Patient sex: F
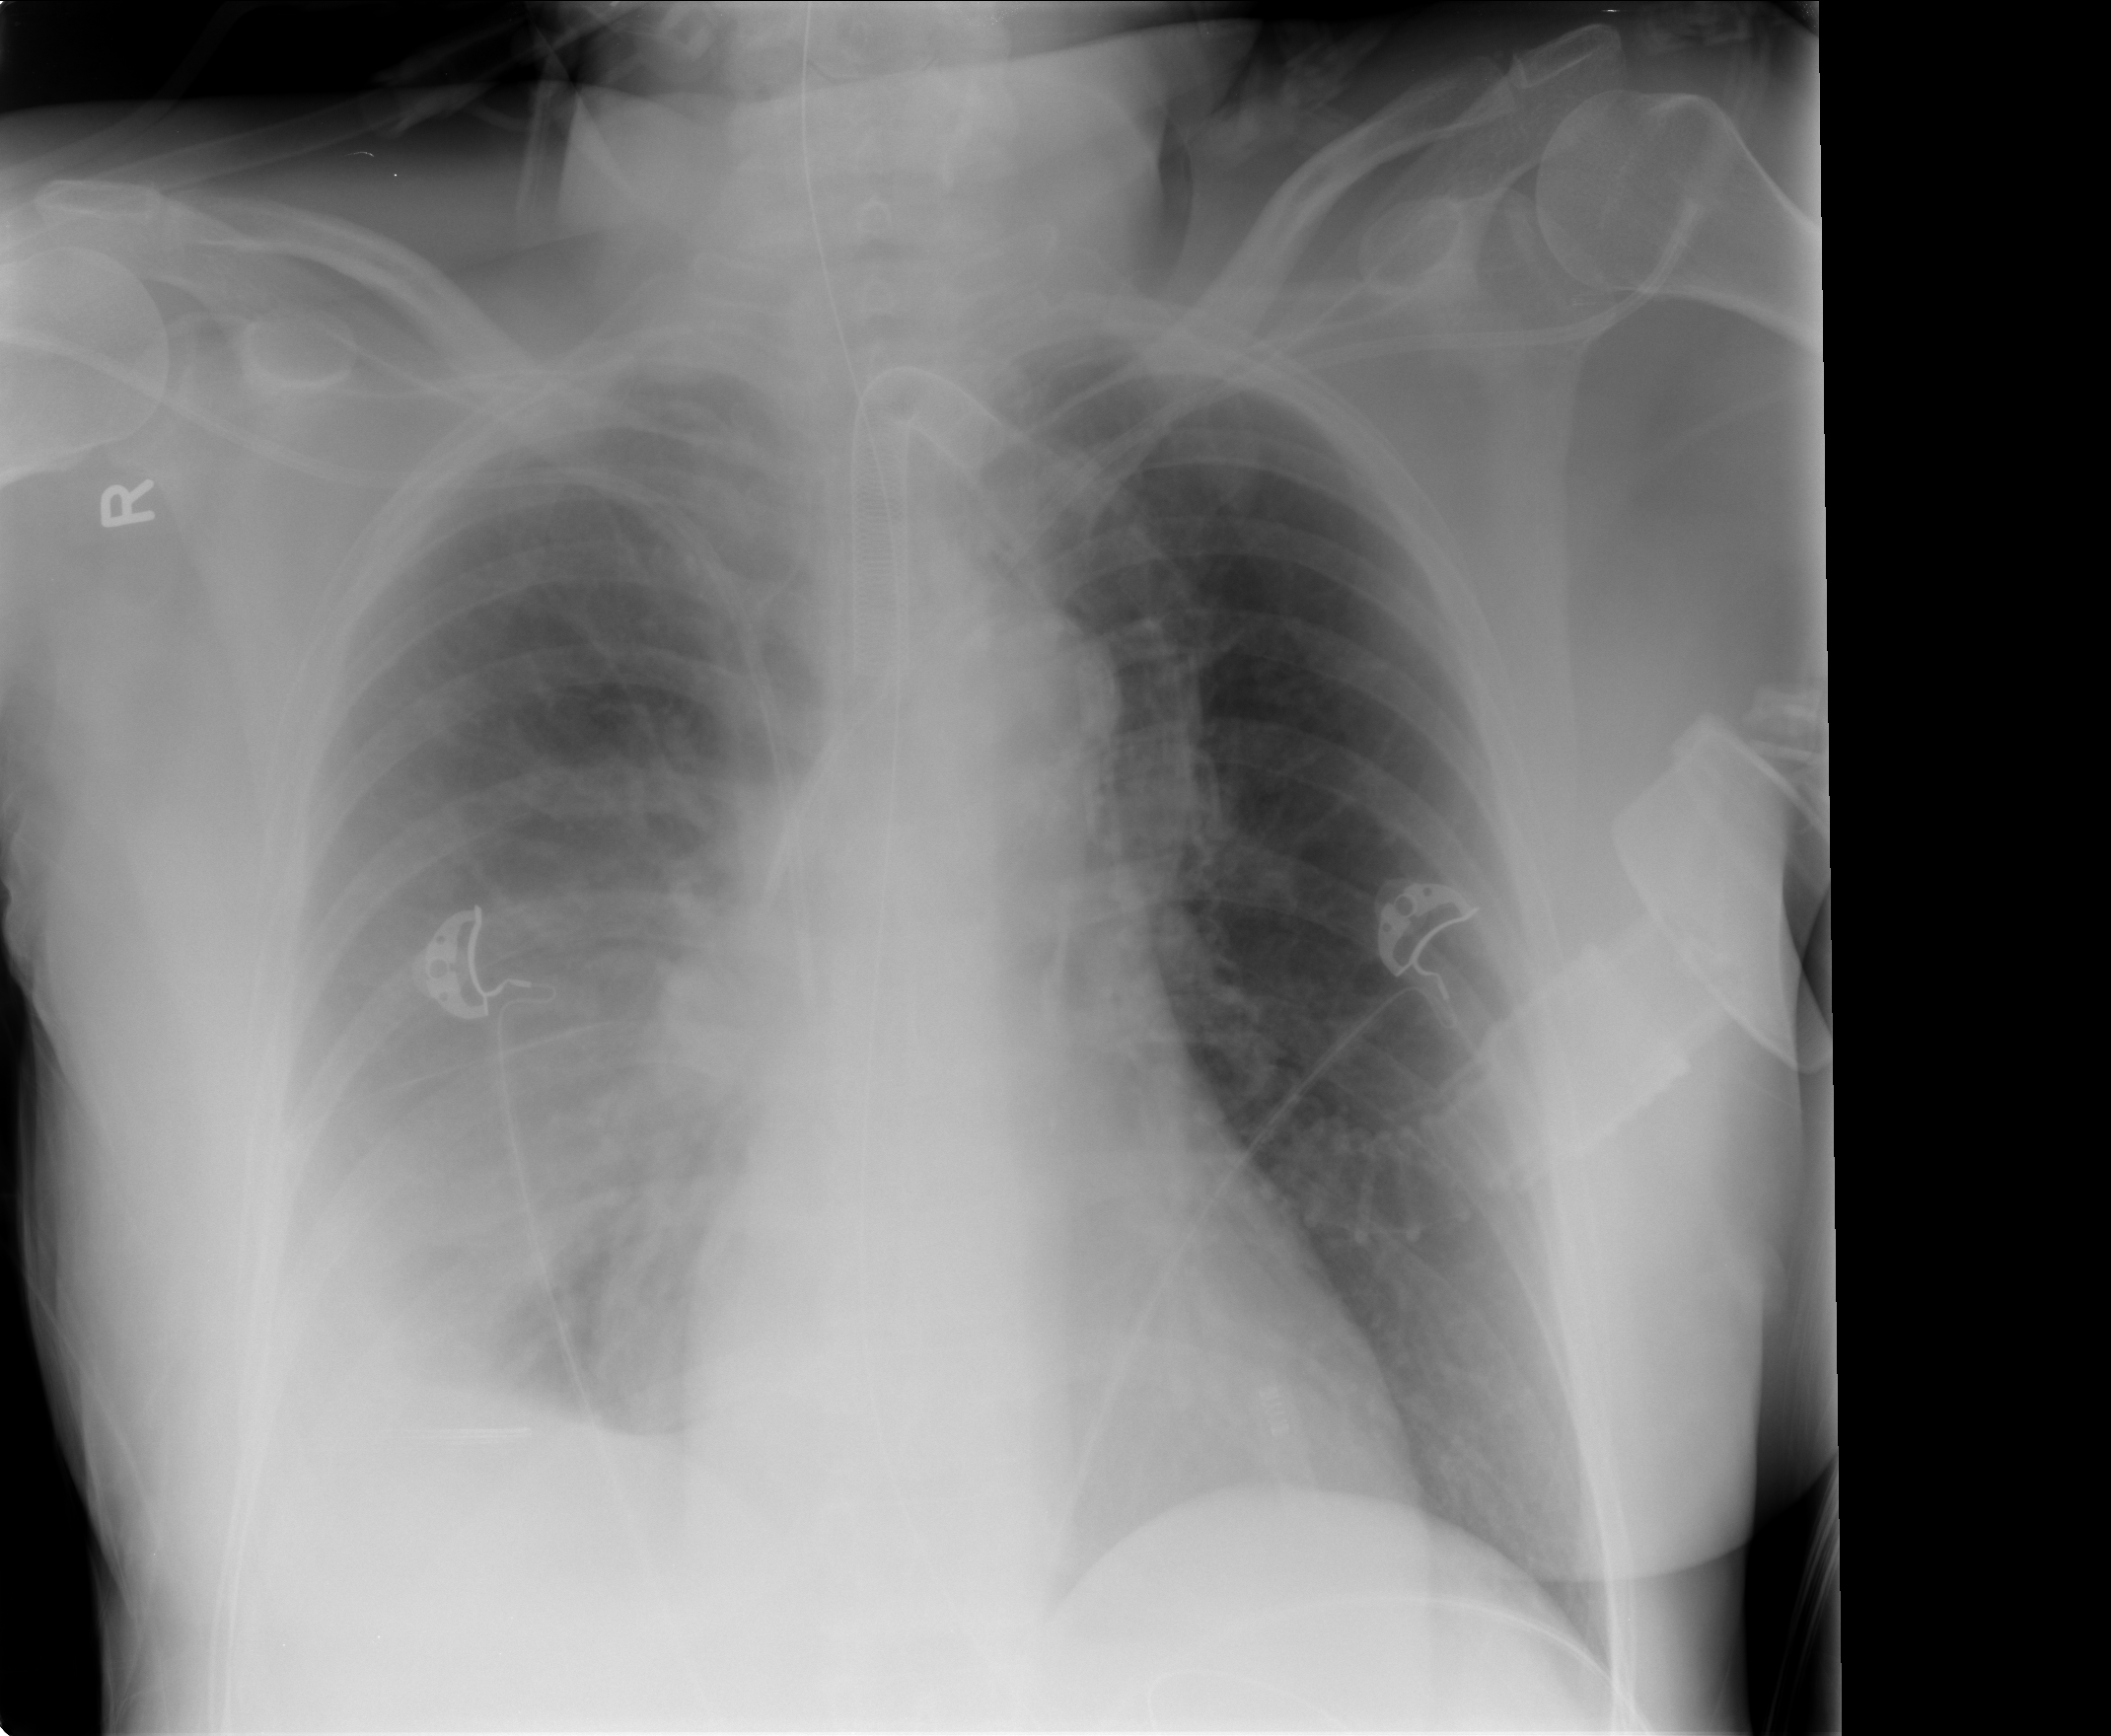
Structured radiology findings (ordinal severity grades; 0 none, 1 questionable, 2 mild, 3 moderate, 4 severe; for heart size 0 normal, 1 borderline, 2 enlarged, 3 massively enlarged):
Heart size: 0
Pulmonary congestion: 2
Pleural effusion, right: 2
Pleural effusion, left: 0
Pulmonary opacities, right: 2
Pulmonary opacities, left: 0
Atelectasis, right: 2
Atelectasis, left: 0